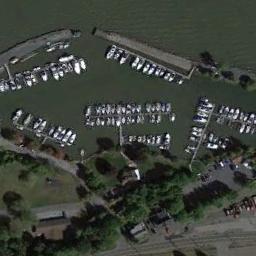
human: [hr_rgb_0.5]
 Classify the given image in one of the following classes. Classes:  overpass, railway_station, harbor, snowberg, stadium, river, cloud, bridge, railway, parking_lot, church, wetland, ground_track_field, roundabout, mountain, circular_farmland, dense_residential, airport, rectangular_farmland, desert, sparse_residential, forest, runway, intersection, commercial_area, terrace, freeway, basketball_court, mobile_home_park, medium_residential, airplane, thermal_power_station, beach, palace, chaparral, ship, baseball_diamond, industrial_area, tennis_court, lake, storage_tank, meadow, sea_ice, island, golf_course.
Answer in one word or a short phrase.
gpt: harbor